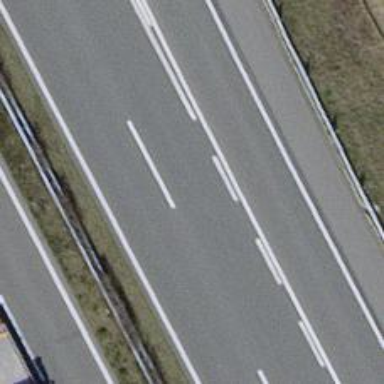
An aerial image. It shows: Motorway.